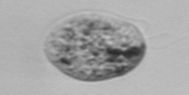
Label: Amoeba